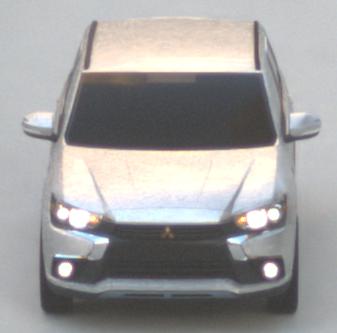
Make: Mitsubishi
Model: Outlander 2.0 Plug-In Hybrid
Detailed model: Outlander (III) Plug-In Hybrid
Model produced from: 2015/10
Model produced until: 2018/08
Doors: 5
Color: white
Road condition: dry road
Daytime: sunrise or sunset
Contrast: low contrast